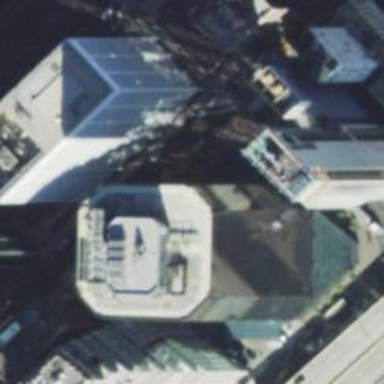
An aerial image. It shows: Building with flat concrete roof.